Interaction volume radius: 10 \u00c5
Interaction volume height: 10 \u00c5
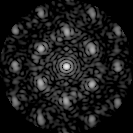
Disorder parameter: 0.4089